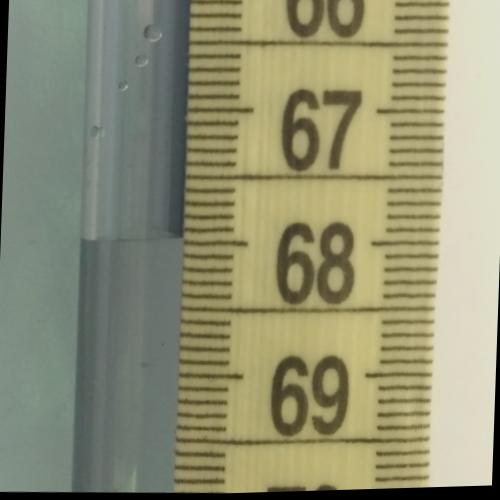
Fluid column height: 68.0 cm